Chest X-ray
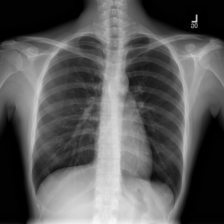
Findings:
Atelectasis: negative
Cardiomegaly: negative
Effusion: negative
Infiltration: negative
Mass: negative
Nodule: negative
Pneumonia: negative
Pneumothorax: negative
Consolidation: negative
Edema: negative
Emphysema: negative
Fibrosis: negative
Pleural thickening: negative
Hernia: negative